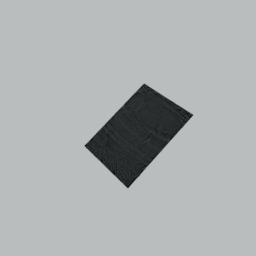
Label: decoration